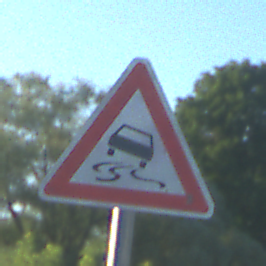
Verkehrszeichen: SchleuderOderRutschgefahr
Umgebung: Outdoor, Nature
Tageszeit: MorningAfternoon
Wetter: Clear
Licht: Natural
Jahreszeit: NotSpecified
Kontrast: HighContrast